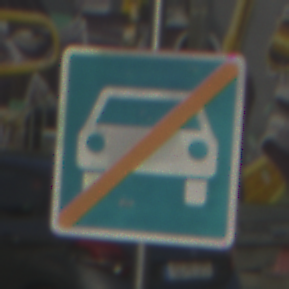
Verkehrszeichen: EndeKraftfahrstrasse
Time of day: MorningAfternoon
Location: Outdoor (Urban)
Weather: PartlyCloudy
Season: NotSpecified
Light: Natural